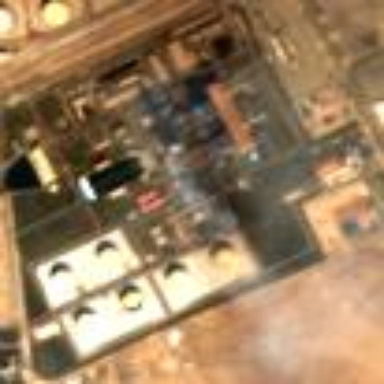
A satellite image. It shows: Industrial area with power plant surrounded by fence.